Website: macys
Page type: billing-address
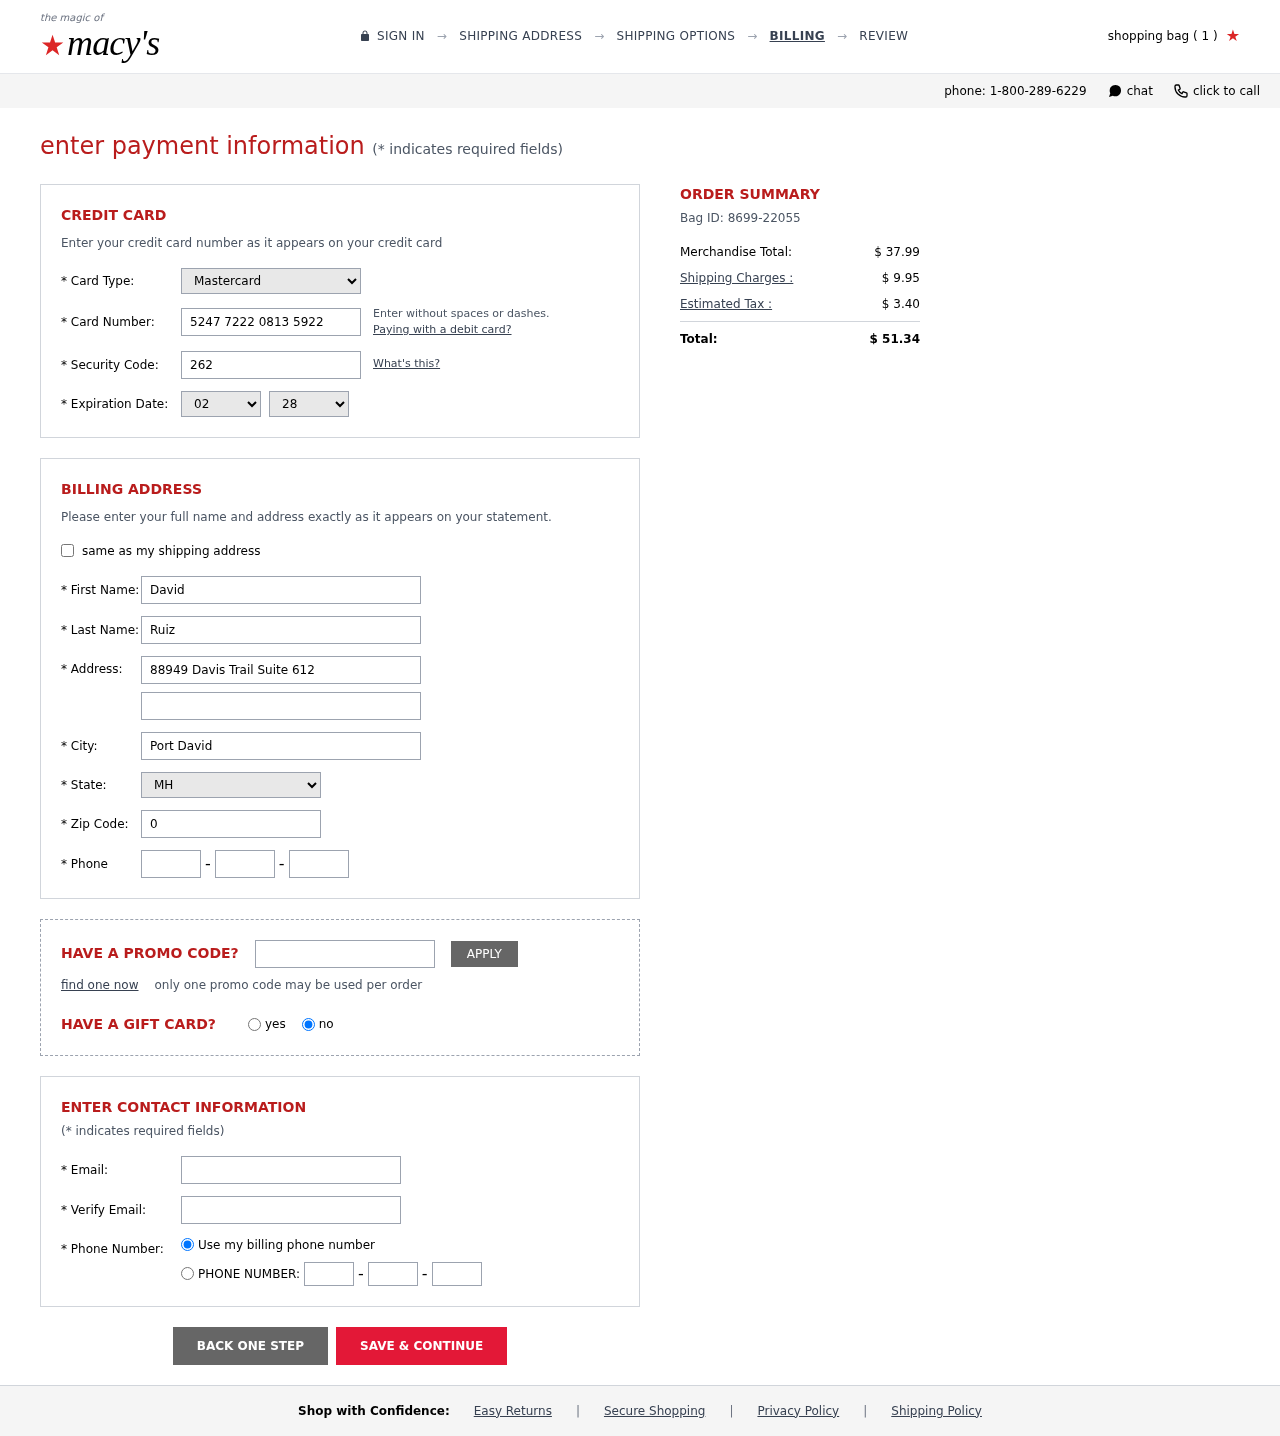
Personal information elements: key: PII_CARD_CVV
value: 262
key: PII_CARD_EXPIRY_MONTH
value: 02
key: PII_CARD_EXPIRY_YEAR
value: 28
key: PII_CARD_NUMBER
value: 5247 7222 0813 5922
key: PII_CARD_TYPE
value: Mastercard
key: PII_CITY
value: Port David
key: PII_EMAIL
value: davidruiz@gmail.com
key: PII_FIRSTNAME
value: David
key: PII_LASTNAME
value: Ruiz
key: PII_PHONE_AREA
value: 443
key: PII_PHONE_PREFIX
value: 376
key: PII_PHONE_SUFFIX
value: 0070
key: PII_POSTCODE
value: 08168
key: PII_STATE_ABBR
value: MH
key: PII_STREET
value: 88949 Davis Trail Suite 612
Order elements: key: ORDER_NUM_ITEMS
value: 1
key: ORDER_ID
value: Bag ID: 8699-22055
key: ORDER_SUBTOTAL
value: $ 37.99
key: ORDER_SHIPPING_COST
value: $ 9.95
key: ORDER_TAX
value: $ 3.40
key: ORDER_TOTAL
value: $ 51.34